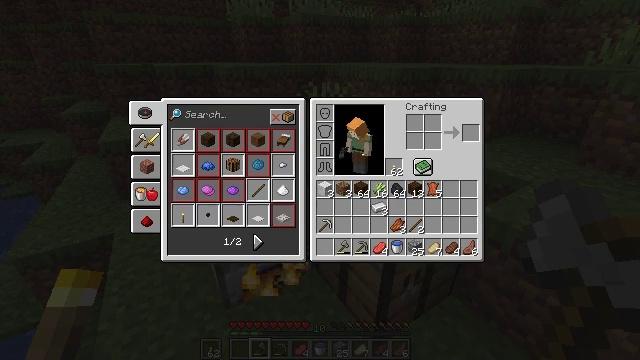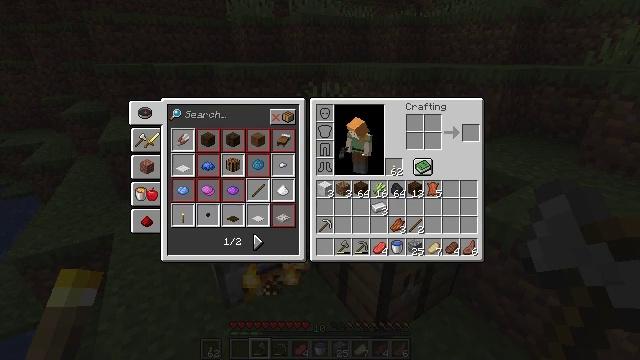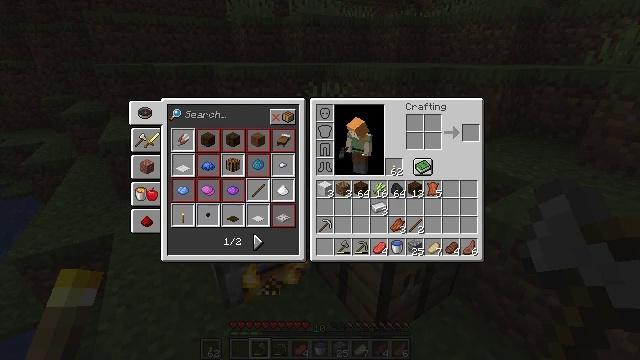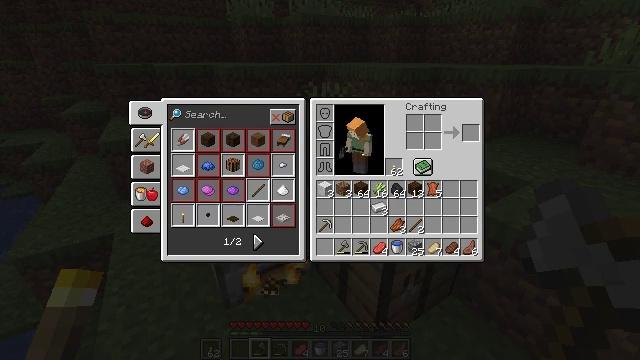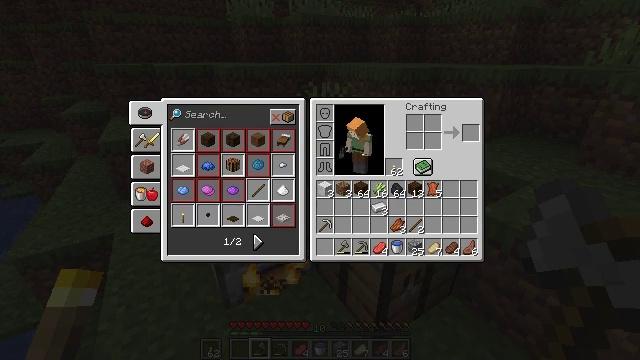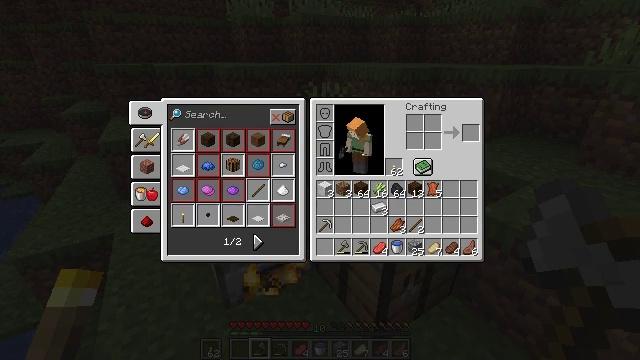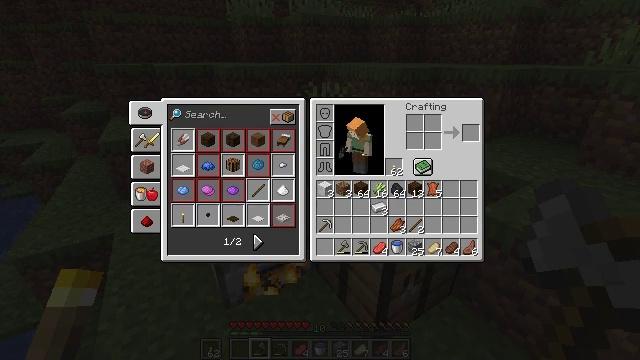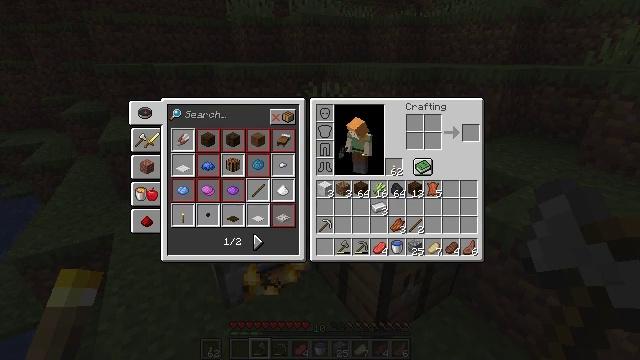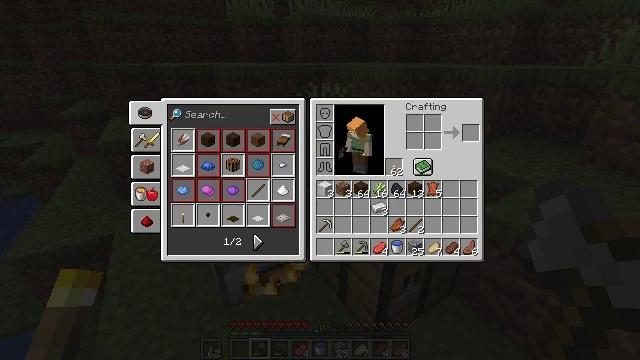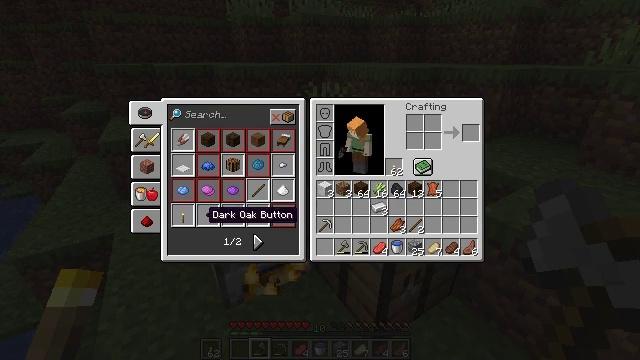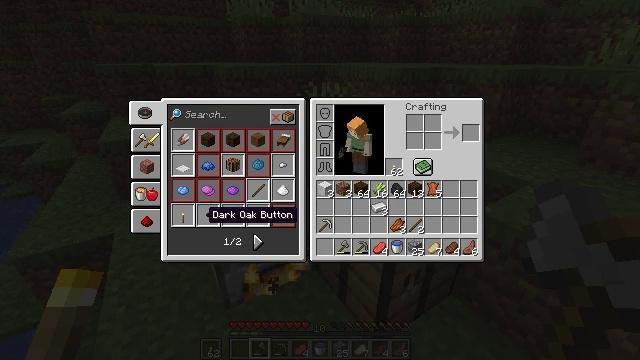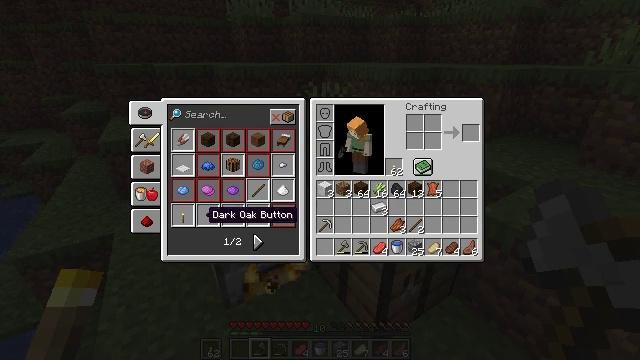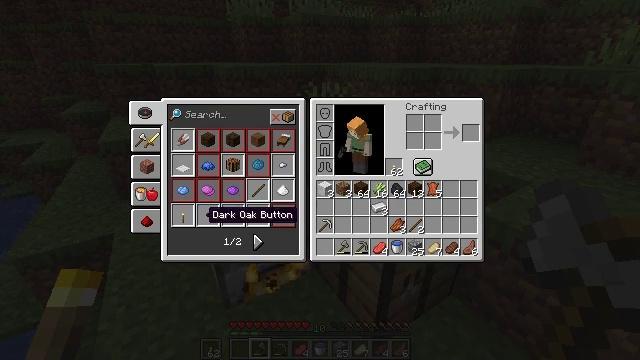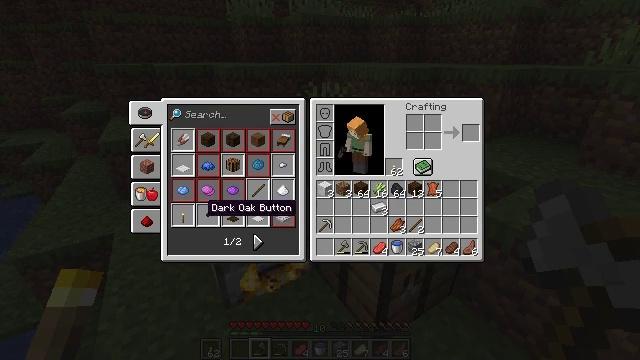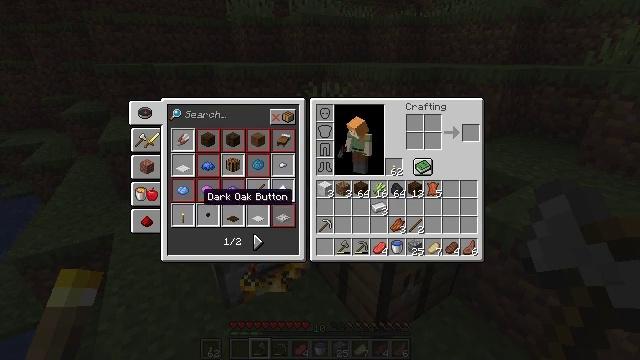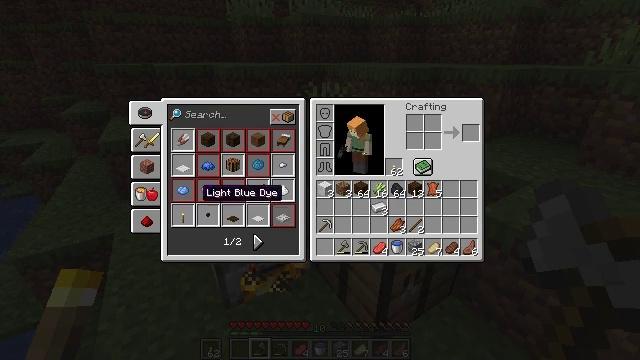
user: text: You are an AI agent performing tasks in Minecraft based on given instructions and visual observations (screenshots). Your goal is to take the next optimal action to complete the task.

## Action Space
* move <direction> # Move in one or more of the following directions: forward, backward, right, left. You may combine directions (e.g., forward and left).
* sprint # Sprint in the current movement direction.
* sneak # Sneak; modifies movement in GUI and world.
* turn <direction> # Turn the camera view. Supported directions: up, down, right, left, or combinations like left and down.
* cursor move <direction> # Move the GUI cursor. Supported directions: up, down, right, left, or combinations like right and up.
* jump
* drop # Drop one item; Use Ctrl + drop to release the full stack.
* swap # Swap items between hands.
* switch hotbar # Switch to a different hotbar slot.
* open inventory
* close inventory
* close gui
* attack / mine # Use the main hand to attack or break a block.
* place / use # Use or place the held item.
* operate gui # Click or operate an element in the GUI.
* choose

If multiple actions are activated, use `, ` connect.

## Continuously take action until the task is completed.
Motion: motion action
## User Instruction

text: Remove the blue bed from its location.
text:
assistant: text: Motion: operate gui
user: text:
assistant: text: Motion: operate gui
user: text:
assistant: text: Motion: no_op
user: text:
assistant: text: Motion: no_op
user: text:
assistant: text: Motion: no_op
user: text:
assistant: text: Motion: no_op
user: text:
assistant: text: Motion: no_op
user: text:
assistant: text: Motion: cursor move up
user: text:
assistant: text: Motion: no_op
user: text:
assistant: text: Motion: no_op
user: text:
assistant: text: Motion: no_op
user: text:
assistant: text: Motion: no_op
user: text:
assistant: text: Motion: no_op
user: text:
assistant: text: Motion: cursor move up
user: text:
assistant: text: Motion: no_op
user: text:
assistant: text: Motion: no_op
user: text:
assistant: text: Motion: cursor move up
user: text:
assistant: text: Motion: cursor move up
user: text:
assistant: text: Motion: no_op
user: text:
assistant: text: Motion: cursor move left and up
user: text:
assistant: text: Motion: cursor move left and up
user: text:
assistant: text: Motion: no_op
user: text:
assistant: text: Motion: no_op
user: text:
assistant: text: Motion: no_op
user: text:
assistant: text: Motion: no_op
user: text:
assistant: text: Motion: operate gui
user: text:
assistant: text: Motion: operate gui
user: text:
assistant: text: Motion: operate gui
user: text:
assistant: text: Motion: no_op
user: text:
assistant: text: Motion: no_op